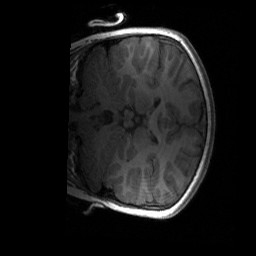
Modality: T1w
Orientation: coronal
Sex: female
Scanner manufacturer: siemens
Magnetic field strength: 3 T
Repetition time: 1.9 s
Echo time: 0.00243 s